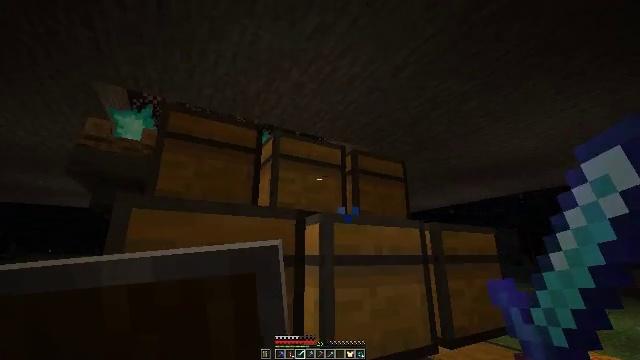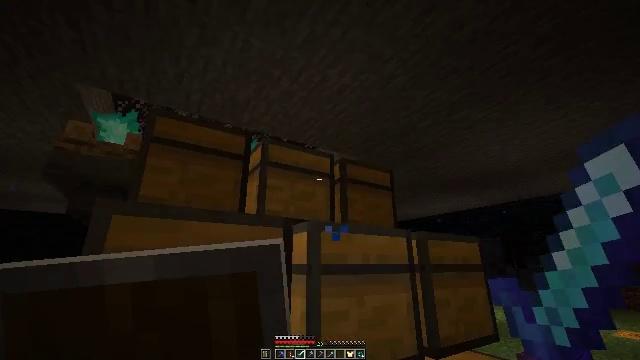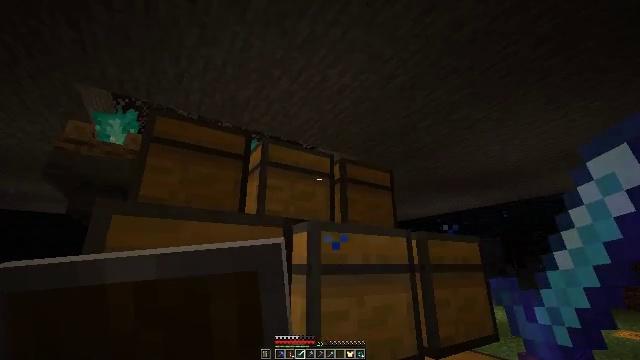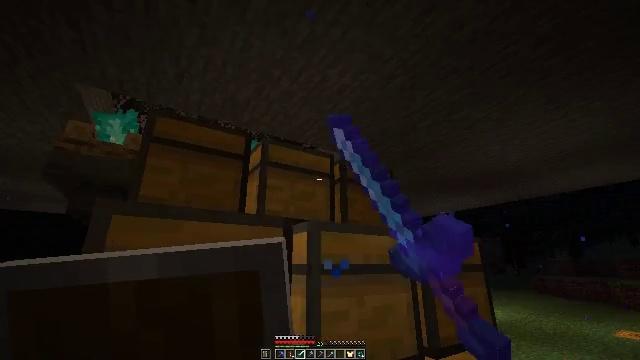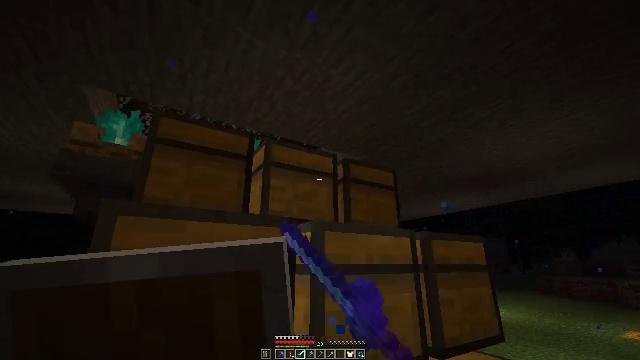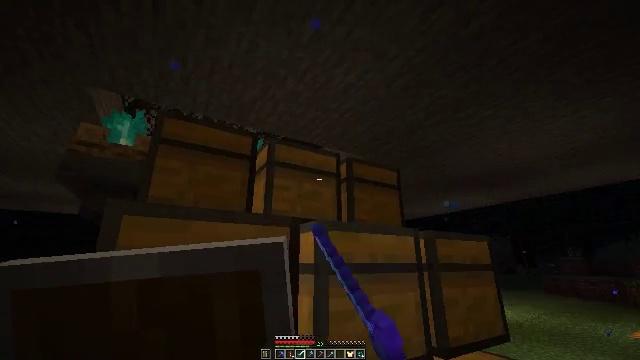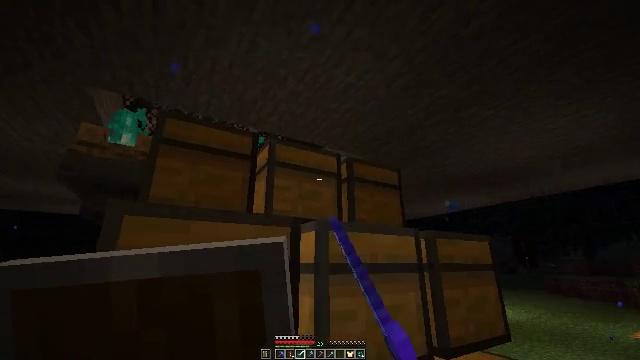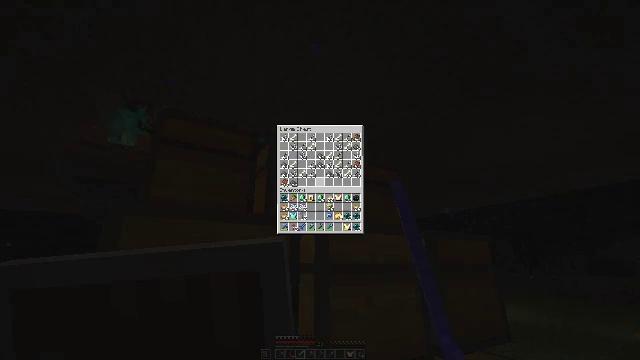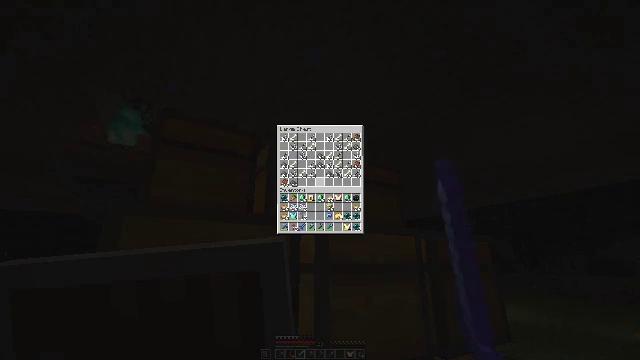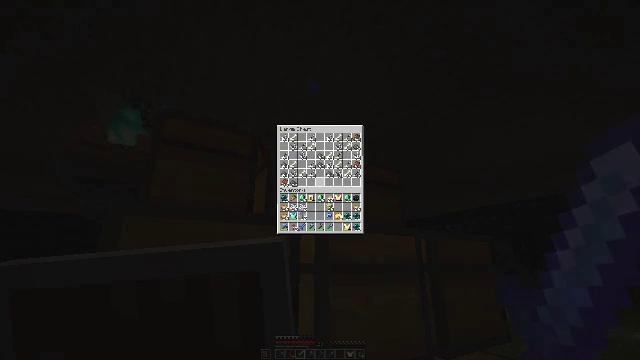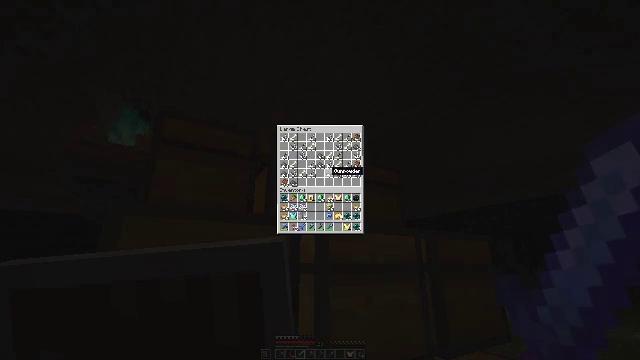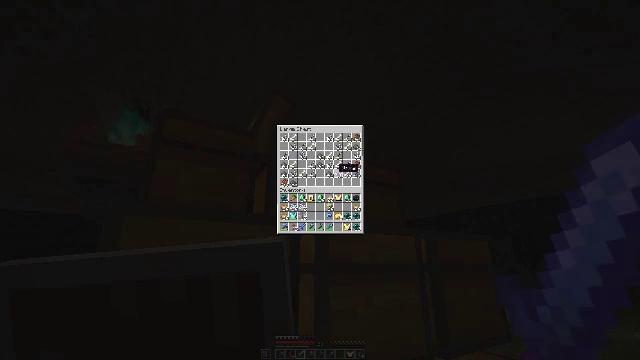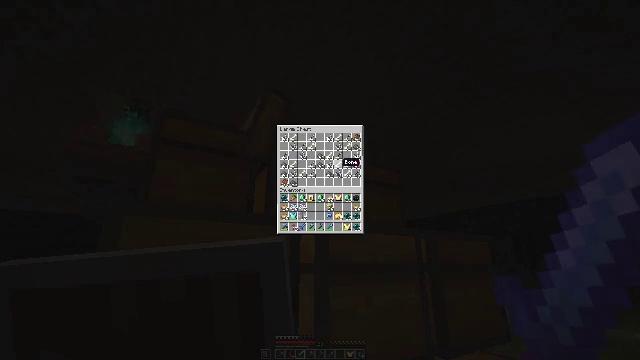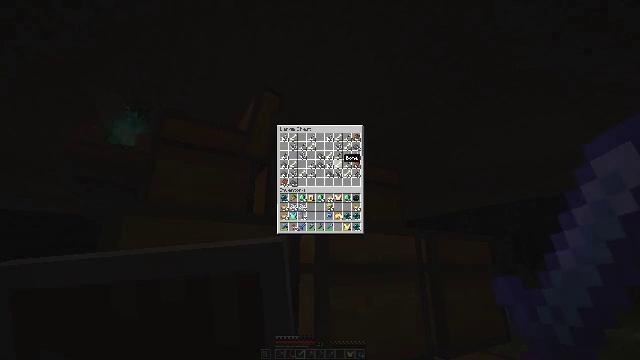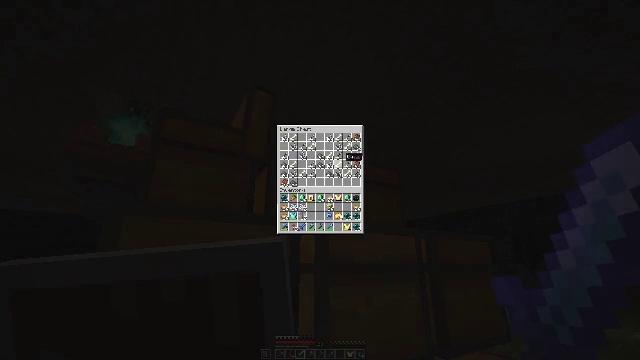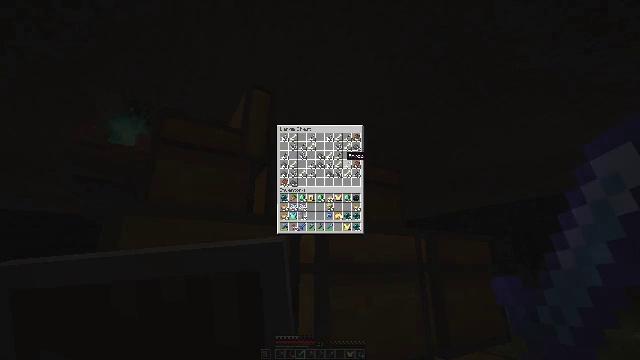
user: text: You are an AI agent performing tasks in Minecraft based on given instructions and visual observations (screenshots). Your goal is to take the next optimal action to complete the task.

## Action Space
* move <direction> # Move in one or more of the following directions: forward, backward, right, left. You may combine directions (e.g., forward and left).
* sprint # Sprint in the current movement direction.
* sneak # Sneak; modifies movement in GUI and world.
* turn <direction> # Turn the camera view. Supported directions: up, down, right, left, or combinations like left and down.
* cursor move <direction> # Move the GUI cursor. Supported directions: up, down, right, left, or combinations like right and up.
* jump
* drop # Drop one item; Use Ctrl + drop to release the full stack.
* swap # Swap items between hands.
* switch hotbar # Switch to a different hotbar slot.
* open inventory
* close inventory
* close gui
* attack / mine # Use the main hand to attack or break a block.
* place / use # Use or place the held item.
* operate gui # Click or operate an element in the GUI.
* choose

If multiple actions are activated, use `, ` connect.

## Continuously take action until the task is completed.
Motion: motion action
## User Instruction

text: Break the blue shulker box to pick it up.
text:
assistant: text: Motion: turn right and up
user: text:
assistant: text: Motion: use / place
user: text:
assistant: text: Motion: use / place
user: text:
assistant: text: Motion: use / place
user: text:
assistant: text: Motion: use / place
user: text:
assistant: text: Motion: no_op
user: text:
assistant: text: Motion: no_op
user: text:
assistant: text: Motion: no_op
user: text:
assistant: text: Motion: no_op
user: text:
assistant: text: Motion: turn right
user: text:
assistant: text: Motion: turn right and up
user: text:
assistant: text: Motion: turn right and up
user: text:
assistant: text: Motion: sneak, turn up
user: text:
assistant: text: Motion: sneak
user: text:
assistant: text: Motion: sneak
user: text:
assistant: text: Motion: sneak, turn right
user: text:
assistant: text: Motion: sneak, turn right
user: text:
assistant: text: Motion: sneak
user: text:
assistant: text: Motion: sneak
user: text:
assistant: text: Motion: sneak
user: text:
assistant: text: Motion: sneak, attack / mine
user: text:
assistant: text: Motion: sneak, attack / mine
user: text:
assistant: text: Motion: sneak, attack / mine
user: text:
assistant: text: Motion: sneak
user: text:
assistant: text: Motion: no_op
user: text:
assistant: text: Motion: turn left
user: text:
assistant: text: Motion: turn left and down
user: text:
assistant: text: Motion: turn left and down
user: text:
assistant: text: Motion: turn left and down
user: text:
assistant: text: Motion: turn left and down